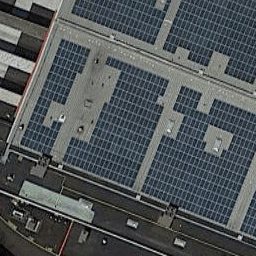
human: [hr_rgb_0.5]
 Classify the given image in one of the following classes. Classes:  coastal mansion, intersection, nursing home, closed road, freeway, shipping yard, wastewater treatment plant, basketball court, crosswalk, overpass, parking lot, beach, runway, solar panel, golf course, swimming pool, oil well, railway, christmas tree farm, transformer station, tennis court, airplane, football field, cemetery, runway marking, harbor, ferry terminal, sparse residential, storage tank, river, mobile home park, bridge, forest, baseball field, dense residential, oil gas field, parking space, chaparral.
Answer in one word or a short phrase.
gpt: solar panel